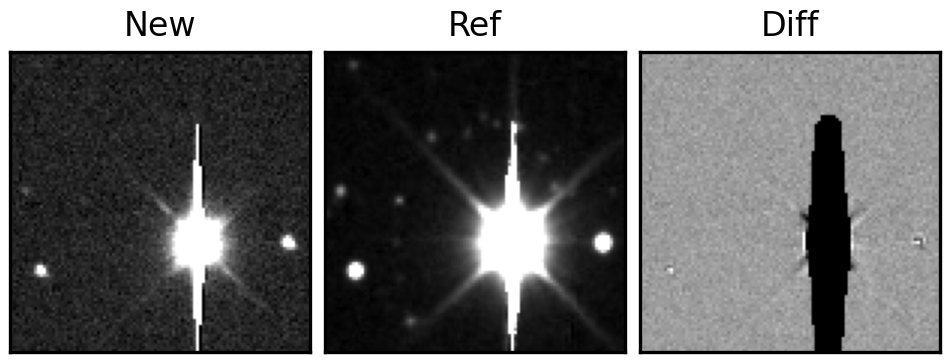
Label: bogus